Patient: sex M, age 68
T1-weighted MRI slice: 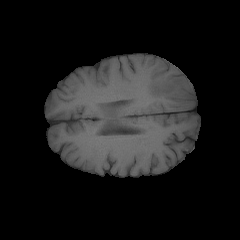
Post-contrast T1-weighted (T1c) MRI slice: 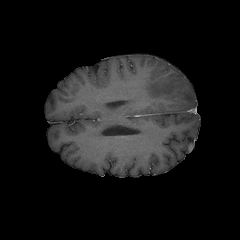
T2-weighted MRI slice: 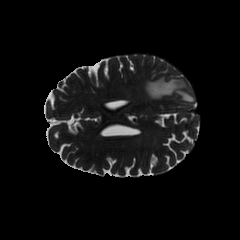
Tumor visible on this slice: yes
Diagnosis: Glioblastoma, IDH-wildtype
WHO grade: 4